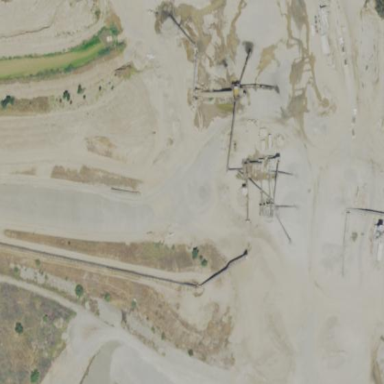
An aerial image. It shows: Vacant or disturbed land used as quarry.